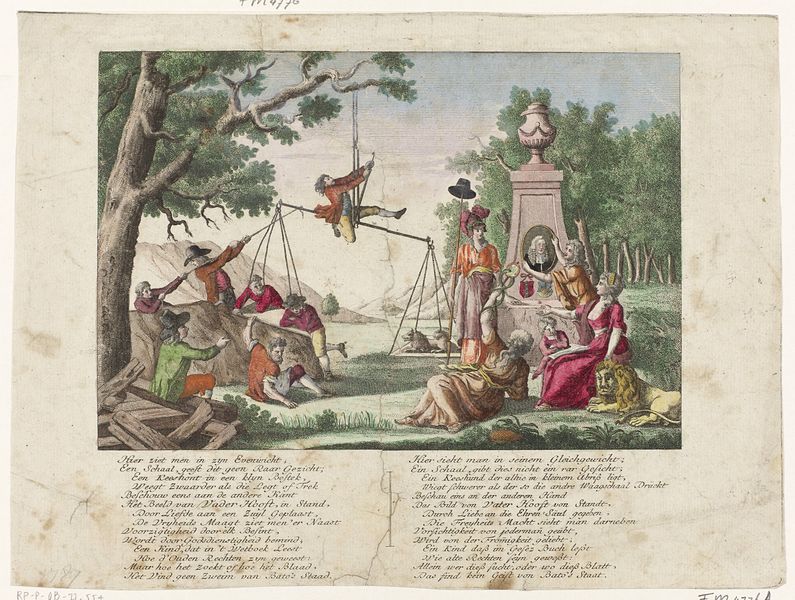
Titel: Keeshond en Oranjeklanten op de weegschaal
Standort: Amsterdam
Institution: Rijksmuseum
Schlagwörter: baum, himmel, bäume, landschaft, menschen, bunt, hut, kleider, zeichnung, leute, geschichte, blatt, arbeit, perücke, schrift, arbeiter, figuren, karikatur, büste, schaukel, spiel, außen, waage, antike, buch, denkmal, druck, text, löwe, justitia, reich und arm, wqaage, #schaukel